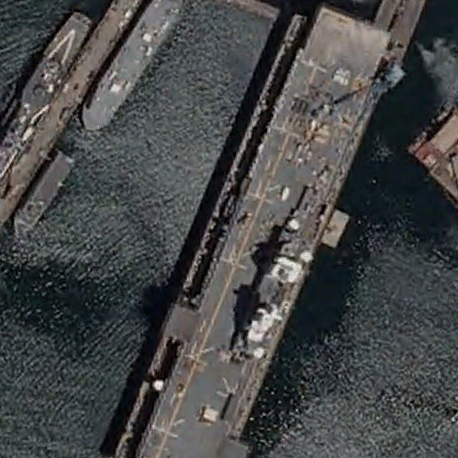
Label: assault